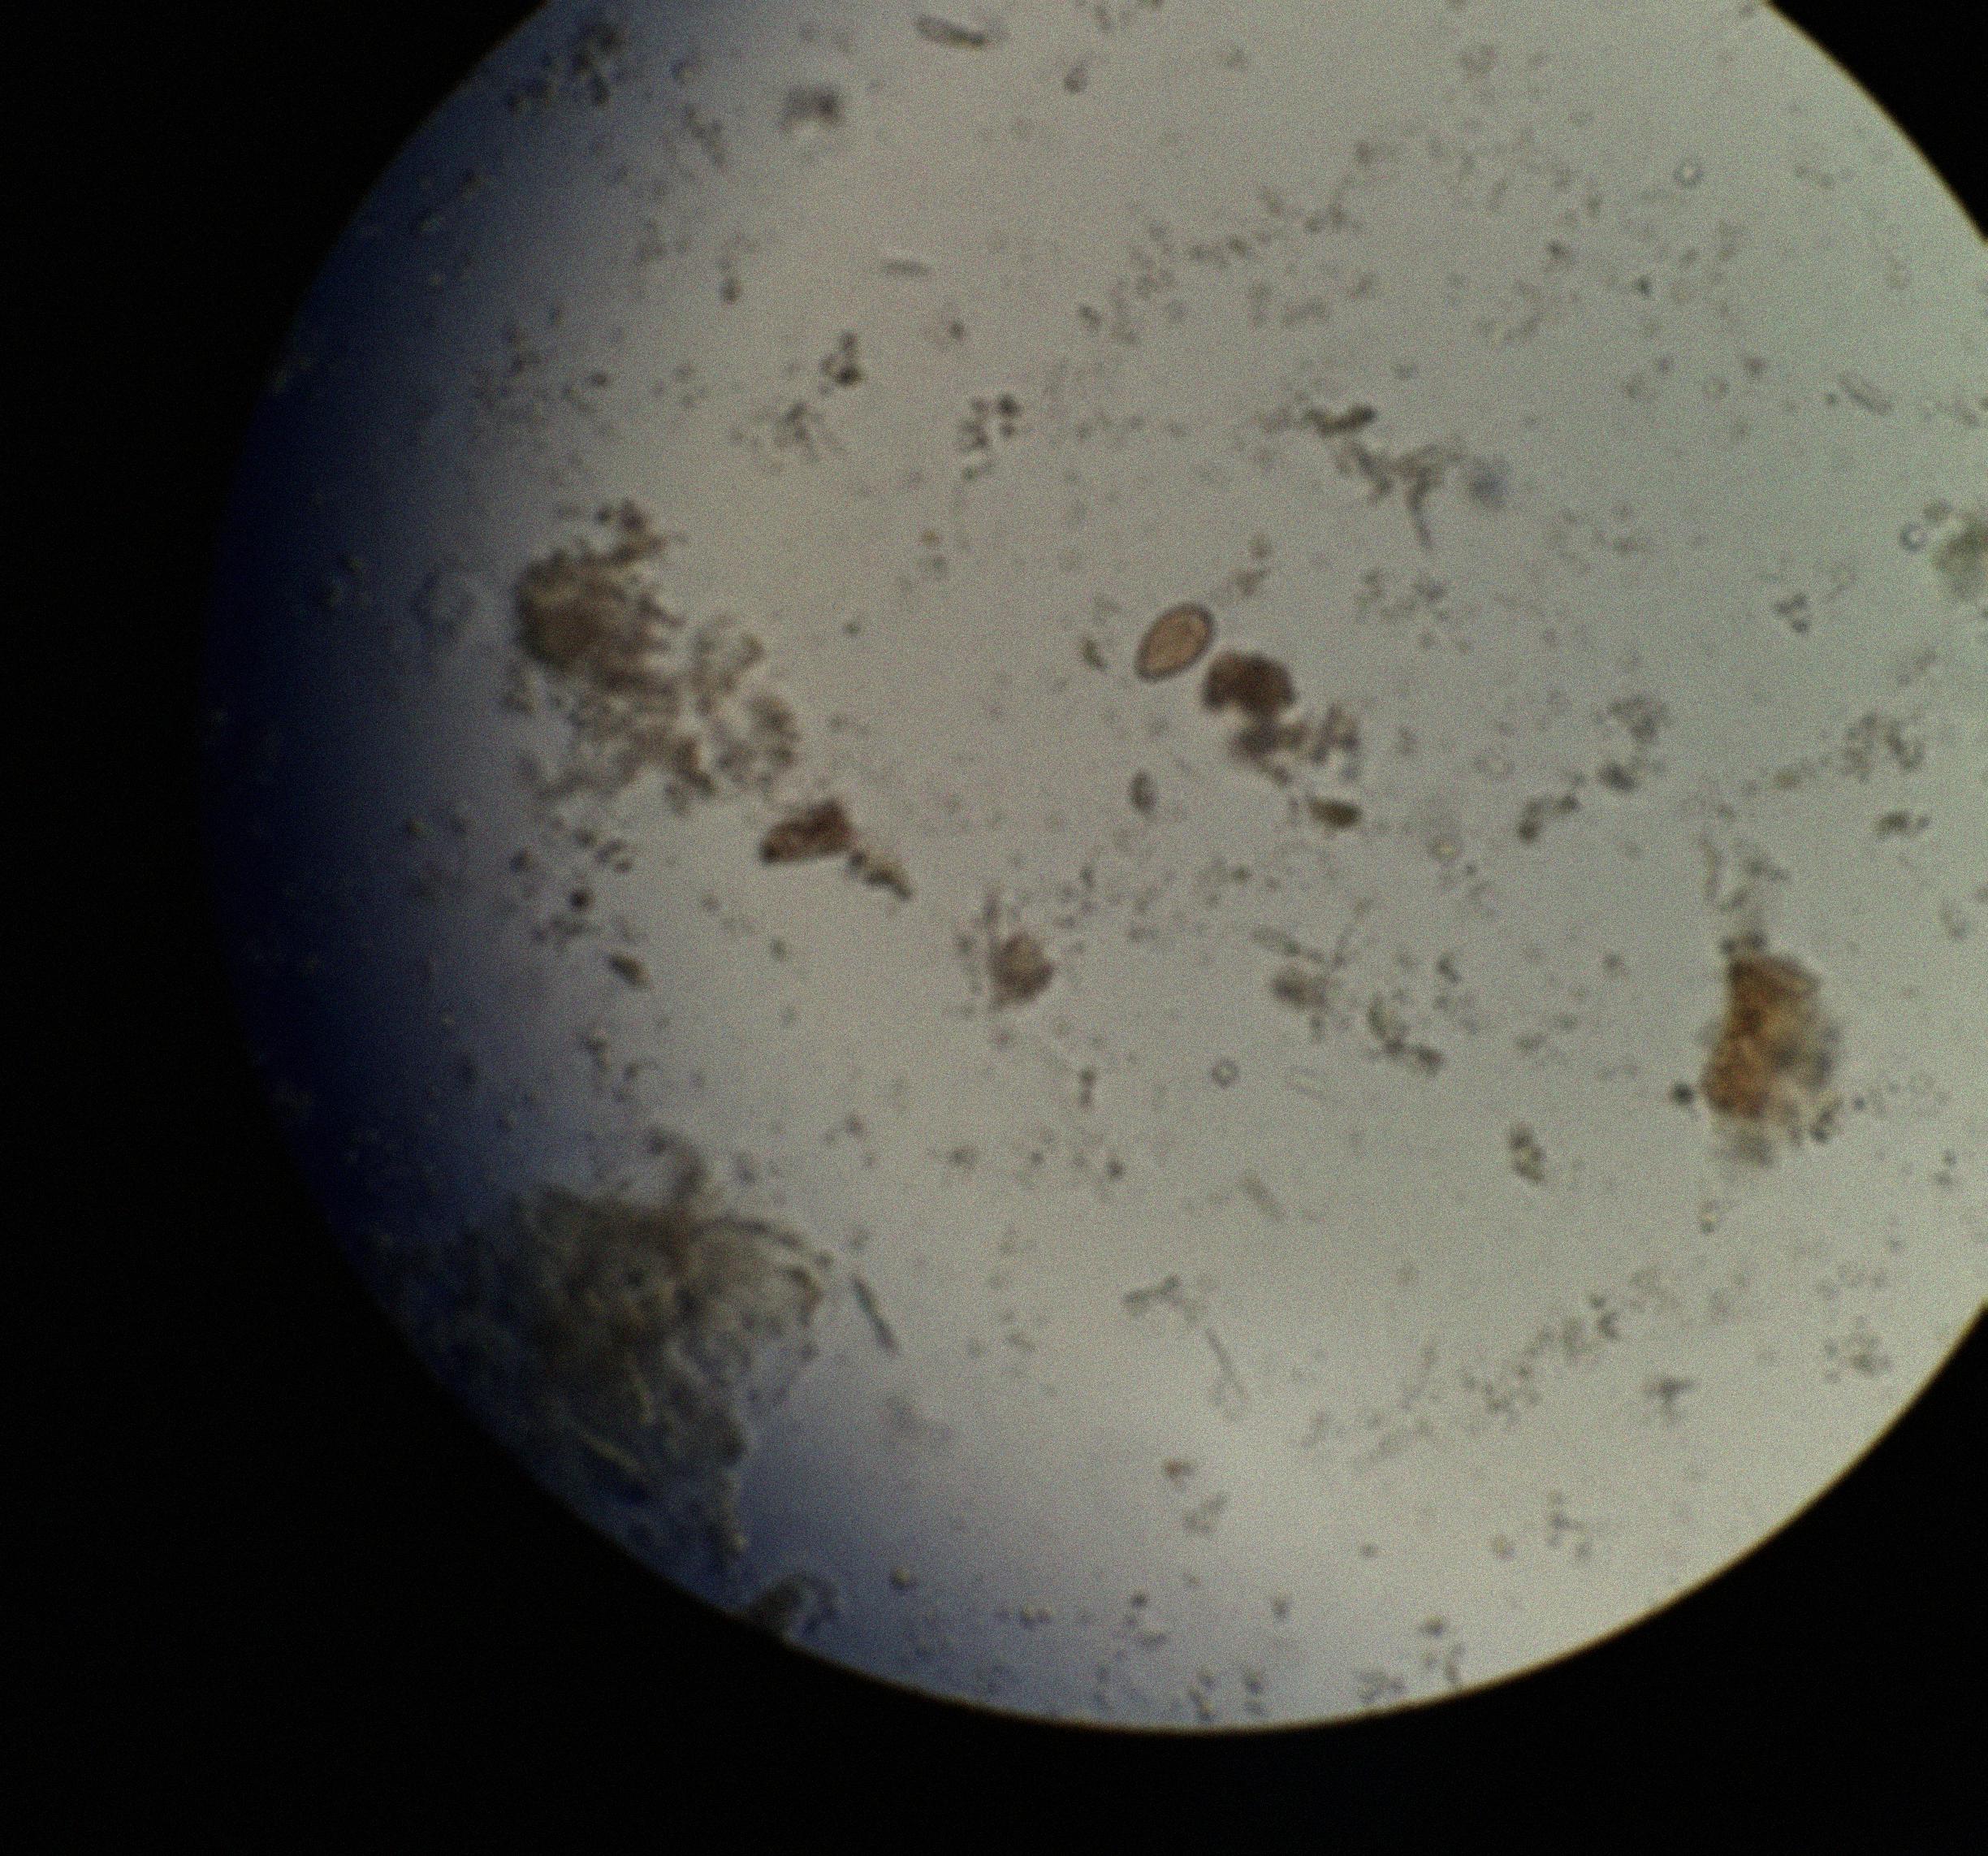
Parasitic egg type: Opisthorchis viverrine